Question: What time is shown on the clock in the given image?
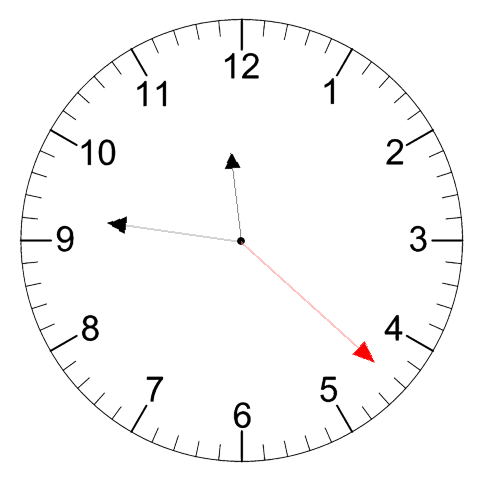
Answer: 11:46:22